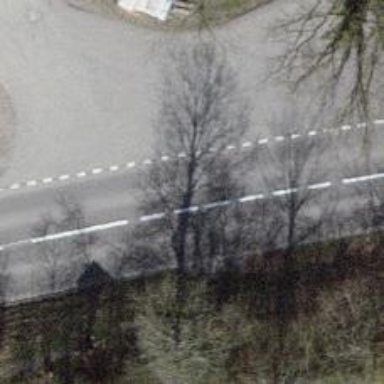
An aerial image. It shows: Well-maintained track road with grade 1 tracktype.